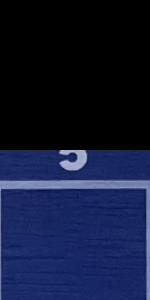
Label: Empty